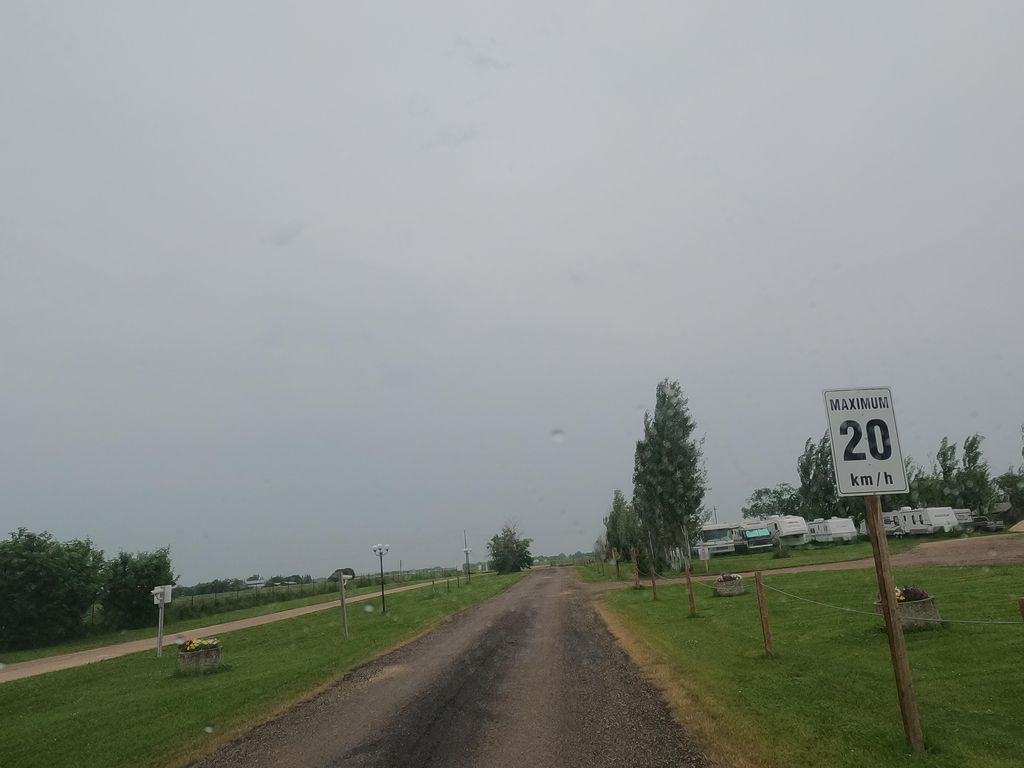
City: winnipeg